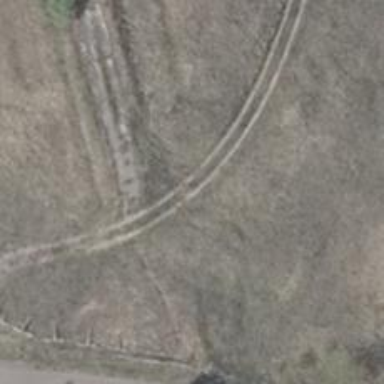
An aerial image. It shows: Agricultural track with grade 4 track type. The surface is made of concrete plates.